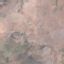
Label: HerbaceousVegetation